Field crop: maize
Growth stage: 2
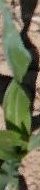
Species: maize